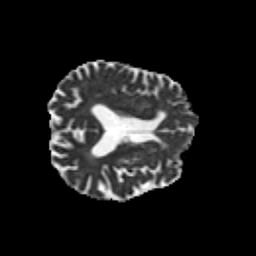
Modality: MD
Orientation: axial
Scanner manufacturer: siemens
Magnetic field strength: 3 T
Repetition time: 6.8 s
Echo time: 0.093 s